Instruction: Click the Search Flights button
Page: home
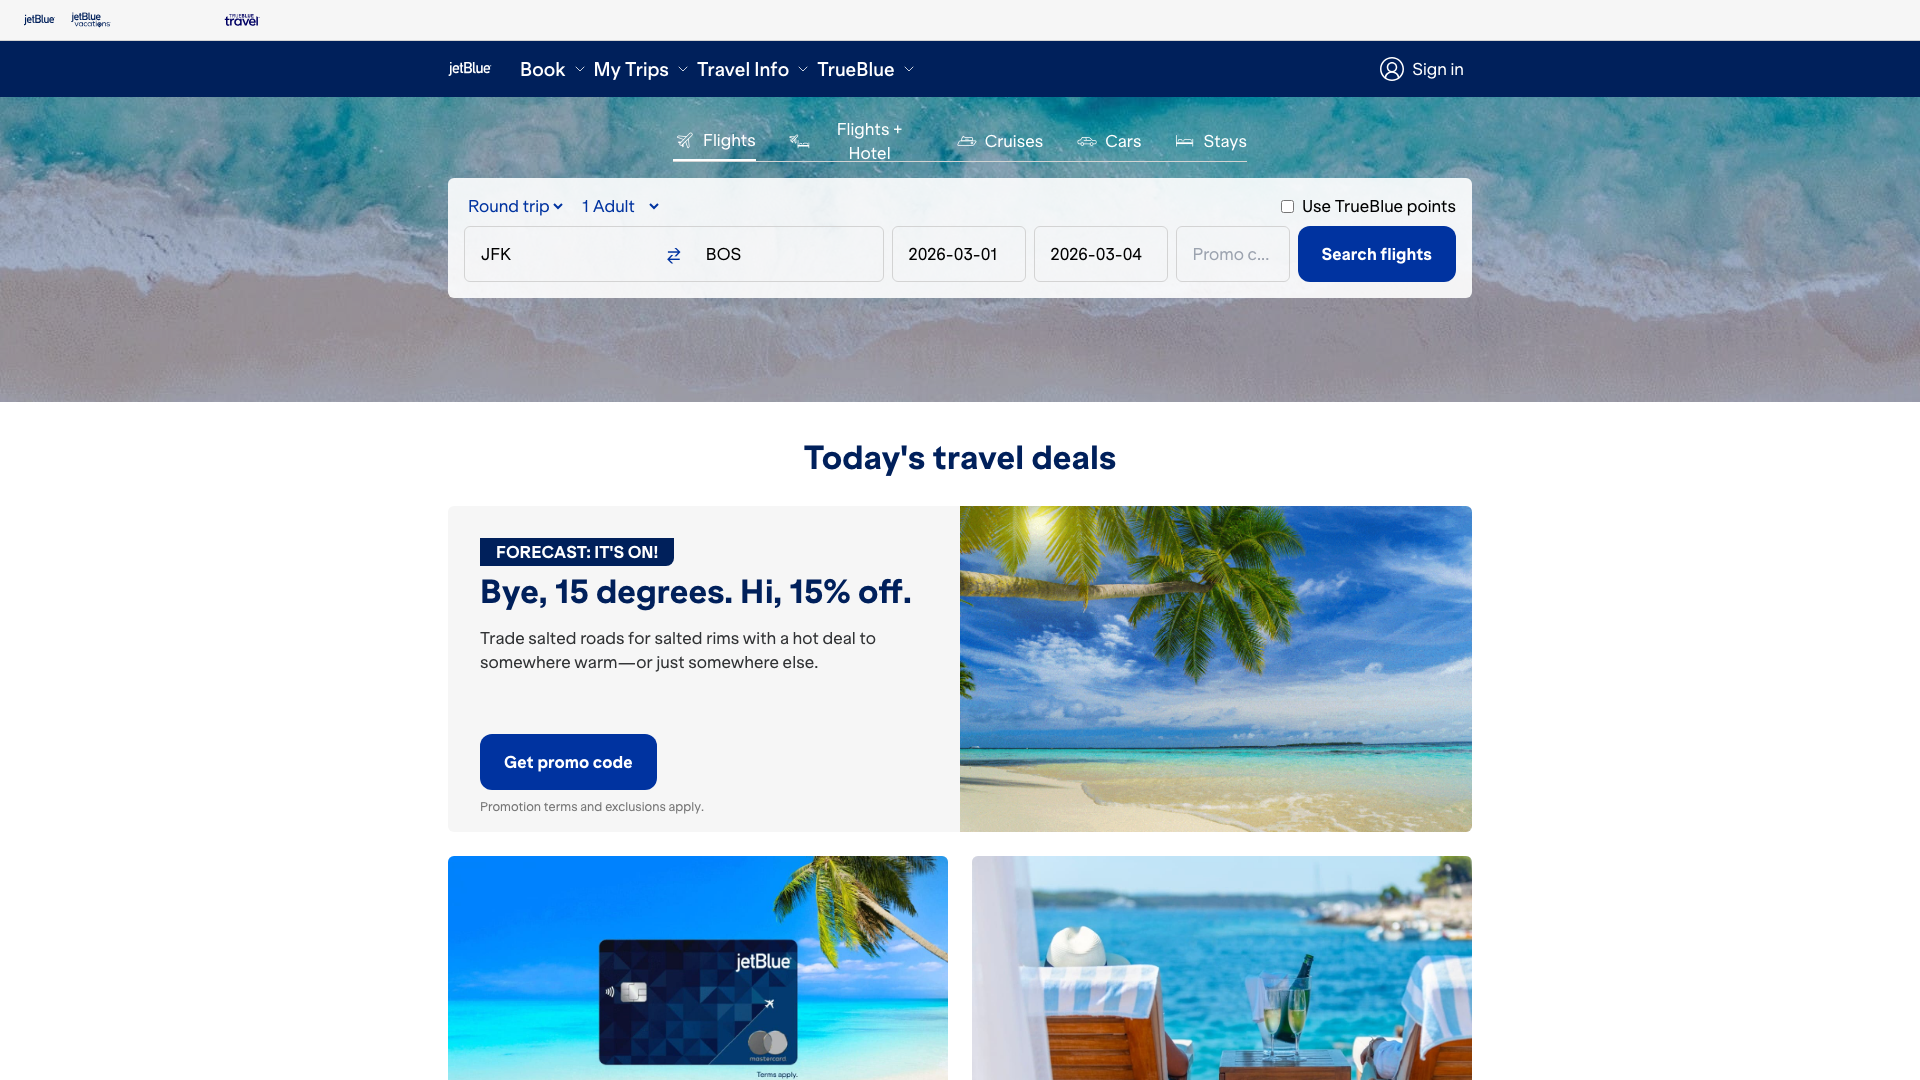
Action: click